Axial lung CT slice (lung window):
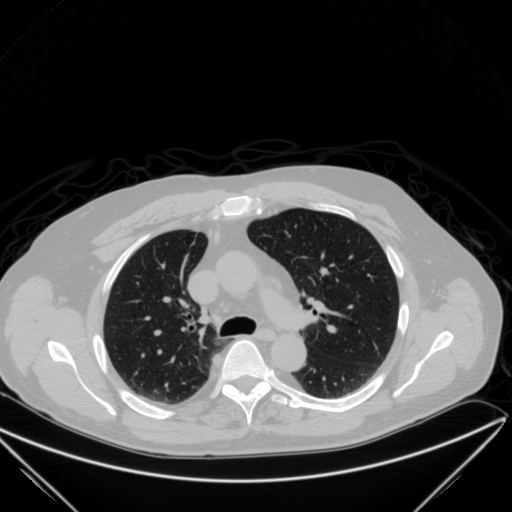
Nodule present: no